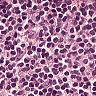
Metastatic tissue present: no